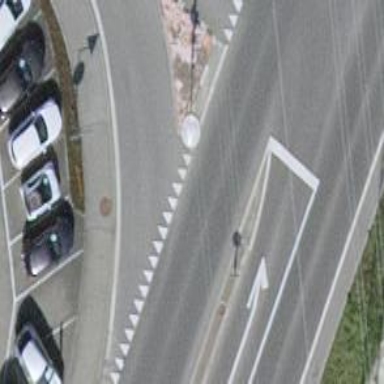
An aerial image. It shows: Road with "give way" sign.